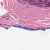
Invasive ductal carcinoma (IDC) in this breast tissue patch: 0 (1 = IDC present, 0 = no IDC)